Question: I've been playing around with dc.js/crossfilter.js a bit and encountered an issue I couldn't wrap my head around. My data sticks to this pattern:
'[2016-02-01, "Lorem ipsum", -45] [2016-02-03, "Lorem ipsum", 34] [2016-03-04, "Lorem ipsum", 101] ...'
So basically a time series with a numeric value per day. What I would like to do: Draw a boxplot with , displaying median etc. for the month's sums (i. e. one month's sum is reflected by a dot, the whiskers show the quantiles over all months). Meaning that I'd have to group/sum by month to get these values first:
'[2016-02, 79] [2016-03, 101] ...'
I don't know though how to do that in dc.js - if I group by month and then use that for my boxplot, I get one box per month and the measures refer to the invidual entries. Which makes sense with dc.js' framework, but that's not what I'm looking for.
Any ideas on how do to this? Thanks for your help!
Best regards
Edit:
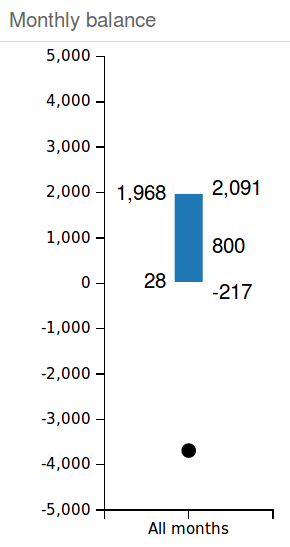
Answer: Yeah, the box plot is expecting the 'group.all()' to return an array of key/value pairs, where the value is an array of numbers.
When you need to reshape crossfilter data for a chart, a <URL>', pulling the data from a crossfilter group:
'''
function one_bin(group, key) {
return {
all: function() {
return [{
key: key,
value: group.all().map(kv => kv.value)
}];
}
};
}
'''
'one_bin' takes the original group and a key name; it produces an array with one key/value, where the key is the key name, and the value is an array of all the values from the original group.
Wrap your original group with 'one_bin' and pass it to the box plot:
'''
var box = dc.boxPlot('#box')
.width(200).height(500)
.dimension(monthDim) // this is actually wrong but can't brush anyway
.group(one_bin(monthGroup, 'all months'))
;
'''
Of course, brushing won't work, but it would only be all-or nothing with the x dimension of this chart.
Example fiddle: <URL>
Since dc.js 2.1; 2.0 and below used 'group.top(N)' as well.